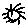
Label: sun